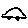
Label: car